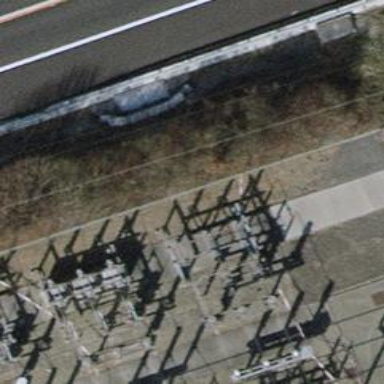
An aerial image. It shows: Insulator used in power systems.